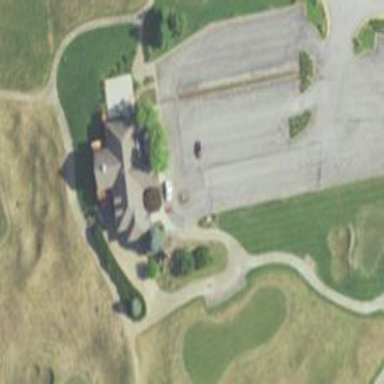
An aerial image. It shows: Path for both road and golf.